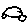
Label: car